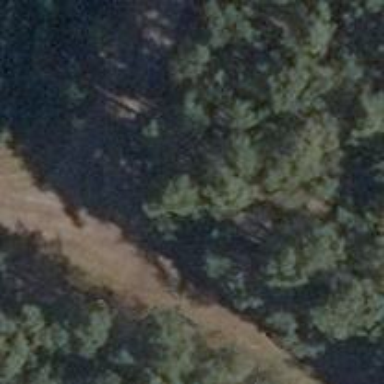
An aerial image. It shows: Sandy track with grade 4 tracktype.